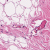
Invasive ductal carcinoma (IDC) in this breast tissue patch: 0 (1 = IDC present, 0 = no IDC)